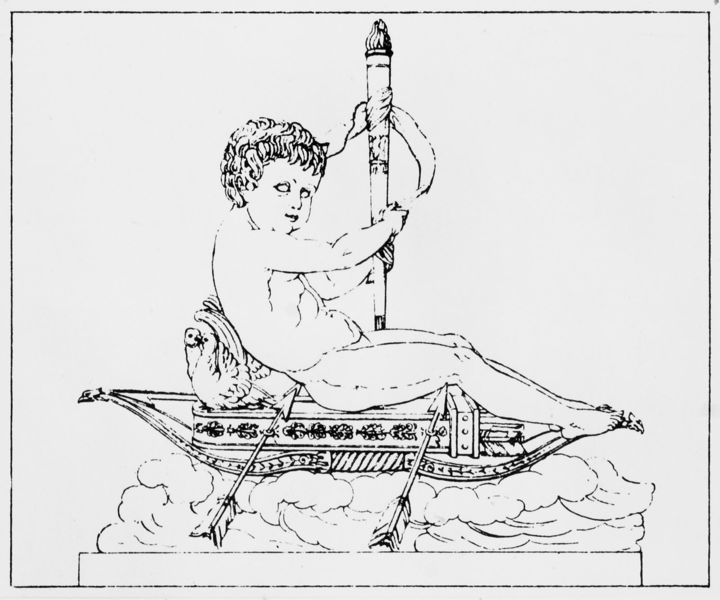
Titel: Knabenbildnis als Amor. Skulptur im “Salon” von 1798 (verloren)
Künstler: Joseph Chinard
Schlagwörter: flügel, nackt, weiß, mädchen, mund, nase, schwarz, zeichnung, wolke, arme, augen, band, sockel, taube, instrument, kind, locken, boot, engel, beine, schwan, bogen, bauch, junge, knabe, tauben, schwarzweiß, amor, fackel, pfeil, pfeile, phallus, tabuen